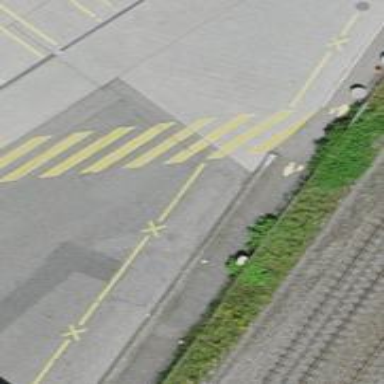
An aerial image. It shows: Zebra crossing on the road.